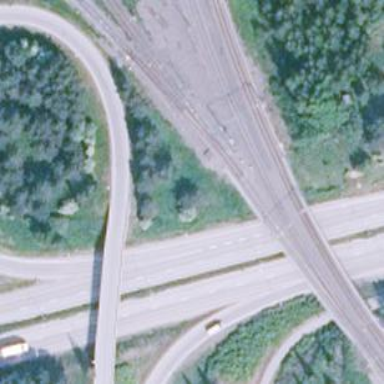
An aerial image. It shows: Railway with continuous electrified contact lines.